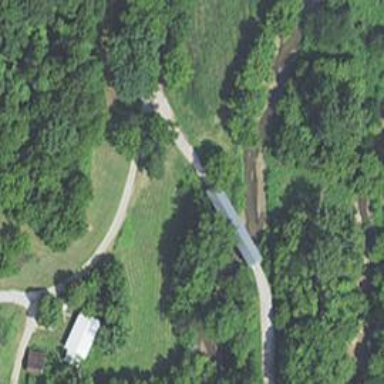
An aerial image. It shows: Covered bridge on residential road.